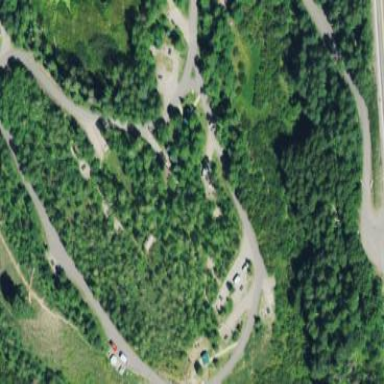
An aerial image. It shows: Standard campsite with tents and caravans.